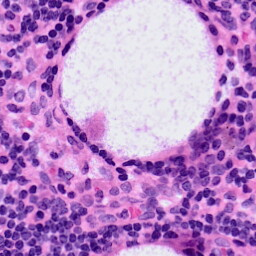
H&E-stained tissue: LymphNode